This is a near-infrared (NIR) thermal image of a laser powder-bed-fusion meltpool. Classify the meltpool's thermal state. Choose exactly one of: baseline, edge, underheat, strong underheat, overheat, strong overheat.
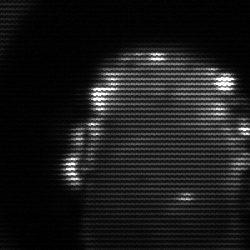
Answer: baseline